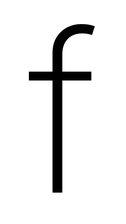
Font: Inter_ExtraLight